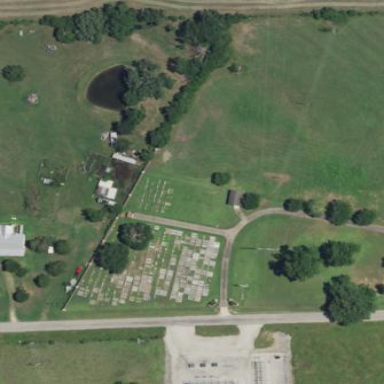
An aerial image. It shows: Cemetery.